Identify the transformations in the second image compared to the first.
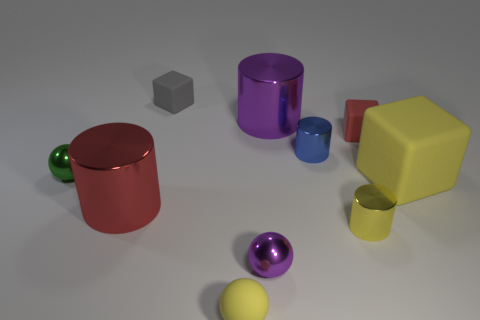
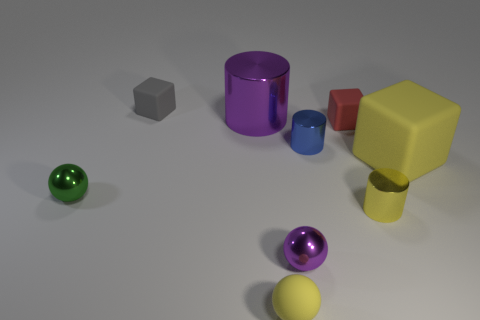
the red shiny thing is no longer there
the red metallic thing is no longer there
the large red thing is missing
the large red metallic cylinder that is on the left side of the yellow metallic object is no longer there
the big red shiny cylinder that is left of the matte ball is gone
the big red metallic cylinder on the left side of the small matte sphere is gone
the large red metal cylinder in front of the tiny green object is missing